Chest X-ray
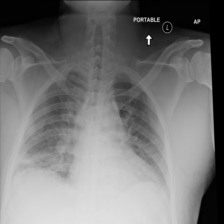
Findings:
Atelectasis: negative
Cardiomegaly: negative
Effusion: negative
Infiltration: negative
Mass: negative
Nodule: negative
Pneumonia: negative
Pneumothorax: negative
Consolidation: negative
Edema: negative
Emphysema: negative
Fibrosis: negative
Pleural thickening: negative
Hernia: negative